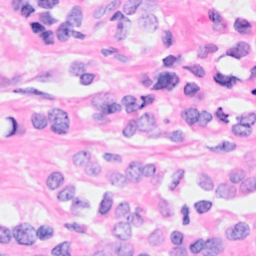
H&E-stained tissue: Breast